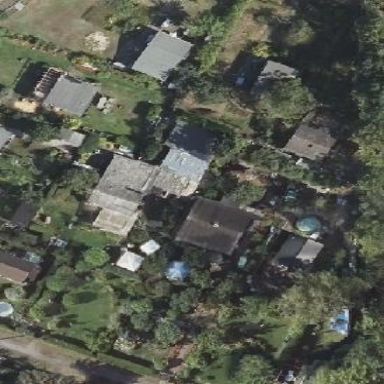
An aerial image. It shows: Plot in the allotments.